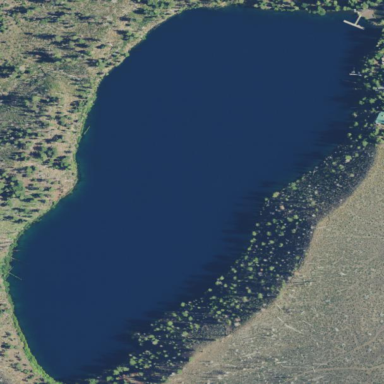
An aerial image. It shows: Serene lake.